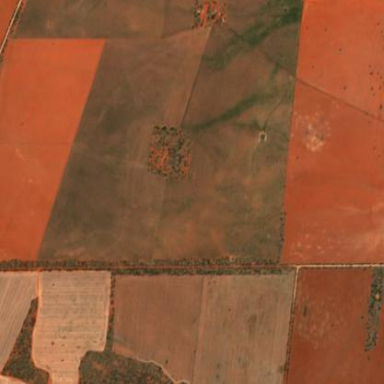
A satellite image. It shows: Farmland used to cultivate crops.